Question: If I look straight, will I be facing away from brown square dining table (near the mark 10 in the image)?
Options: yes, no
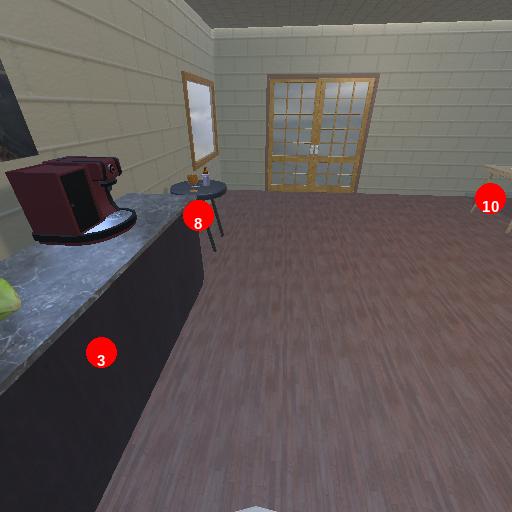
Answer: yes